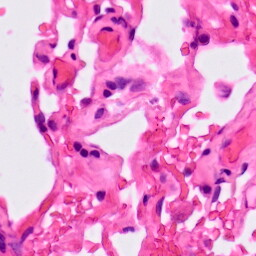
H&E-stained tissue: Lung